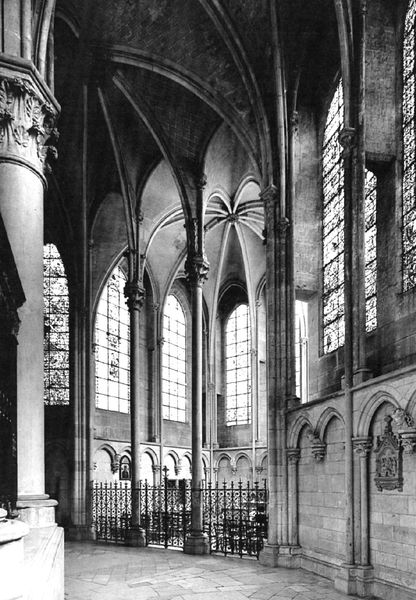
Titel: Chor der Kathedrale St. Etienne von Auxerre
Standort: Auxerre, St. Etienne (EU - F)
Schlagwörter: fenster, säule, säulen, zaun, architektur, sockel, stein, gitter, kirche, gotik, mauer, foto, umgang, gewölbe, schwarz-weiss, inneres, kapitell, kirchenschiff, glasfenster, gotisch, rosette, spitzbogen, chor, kapelle, kreuzgang, seitenkapelle, seitenaltar, nebenaltar, rosettendecke, gothic, gotic